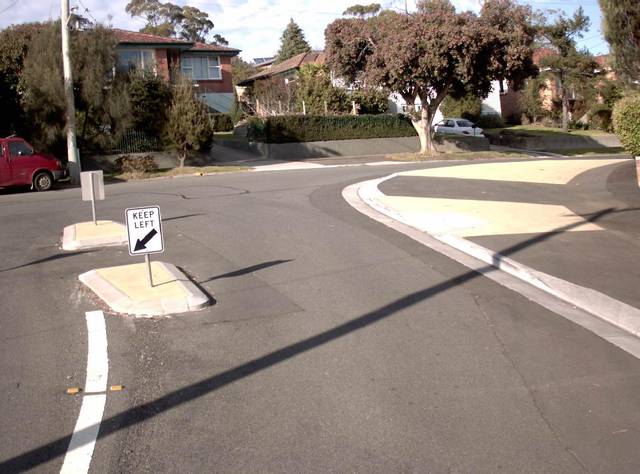
Region: Australia
Coordinates: -41.439, 147.116